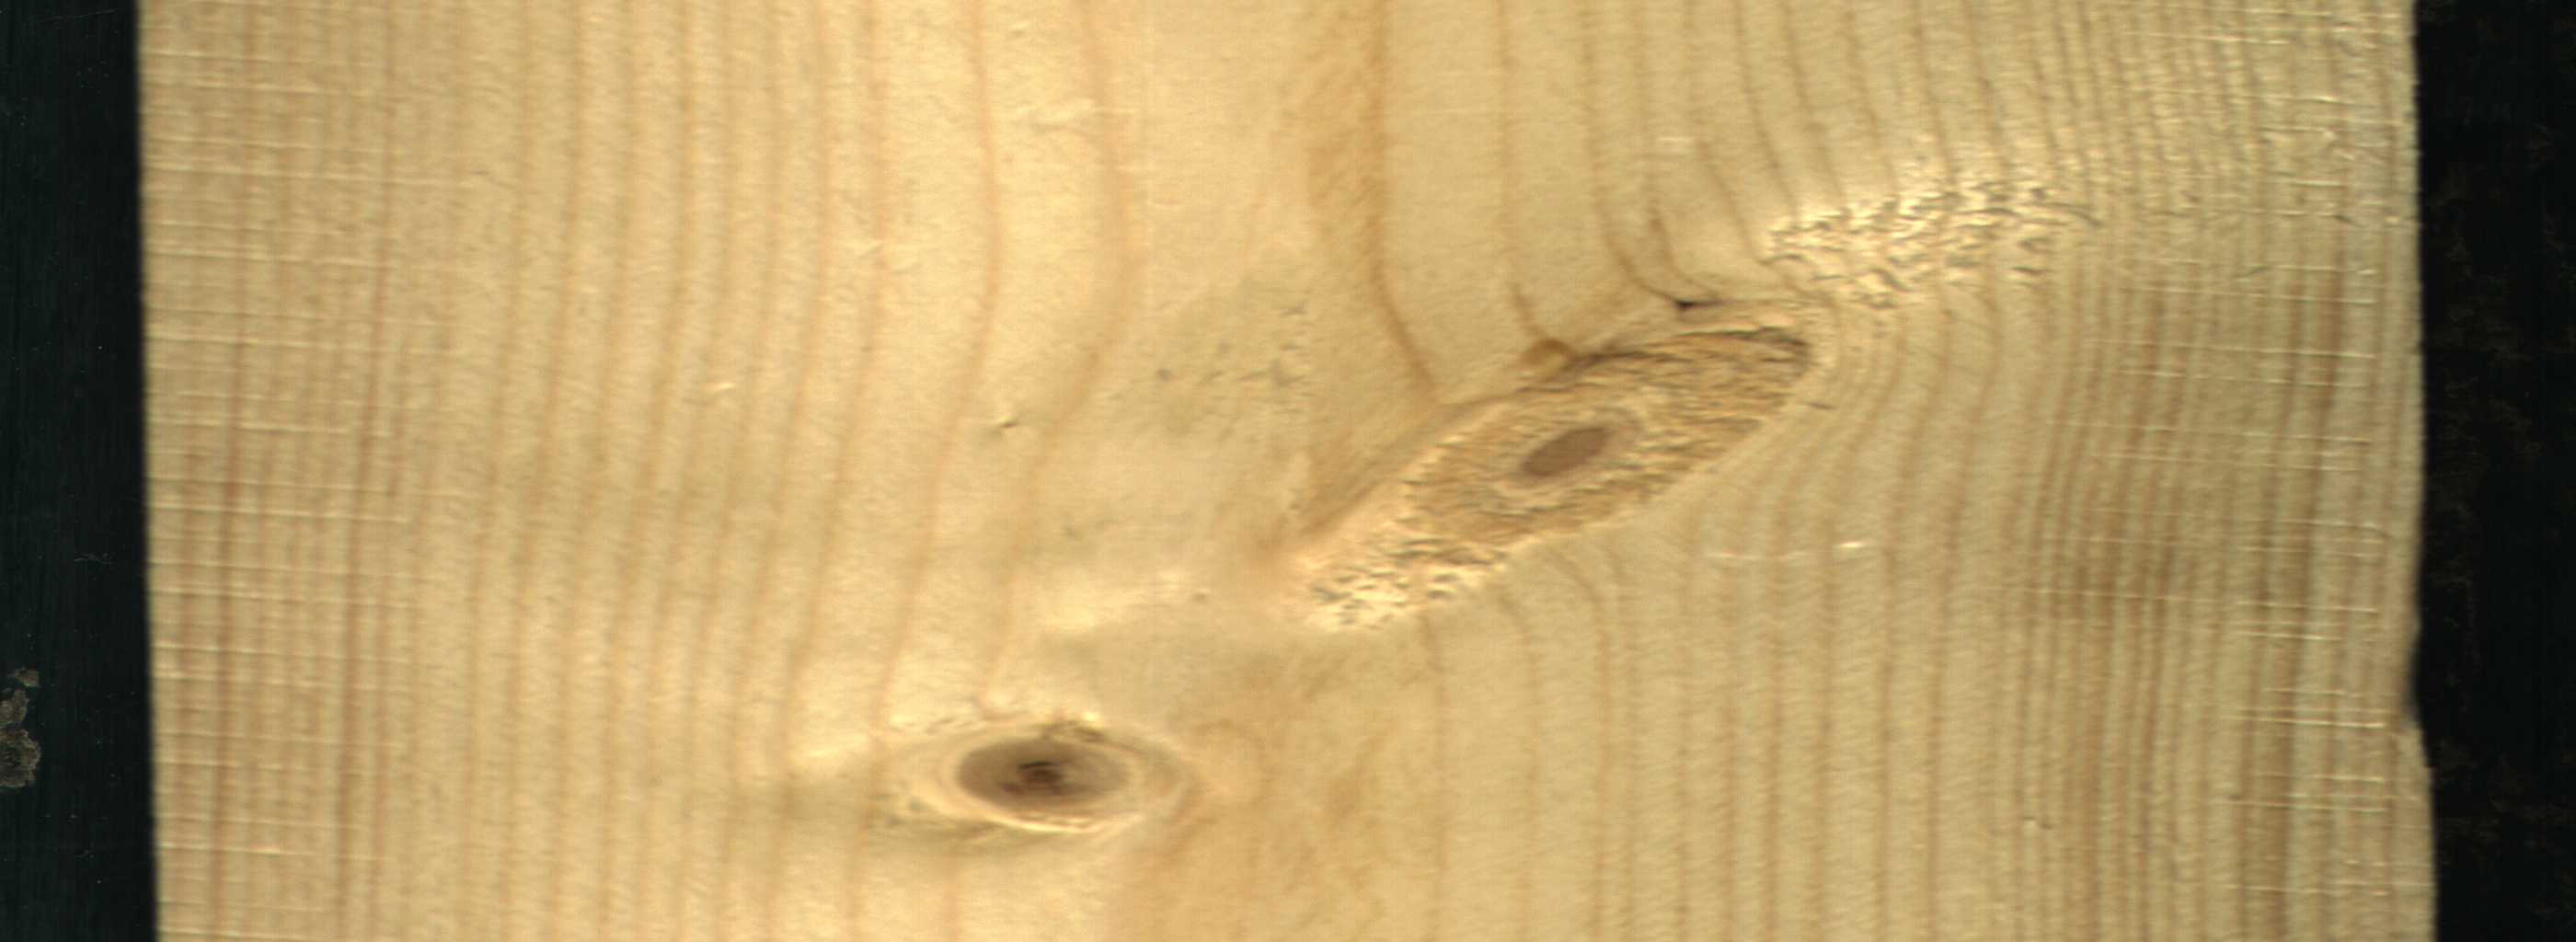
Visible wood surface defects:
Live_Knot
Live_Knot